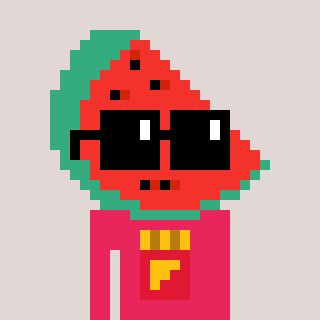
a pixel art character with square black sunglasses, a watermelon-shaped head and a redpinkish-colored body on a warm background